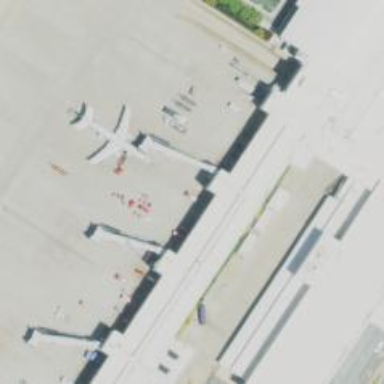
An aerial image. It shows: Airport gate.